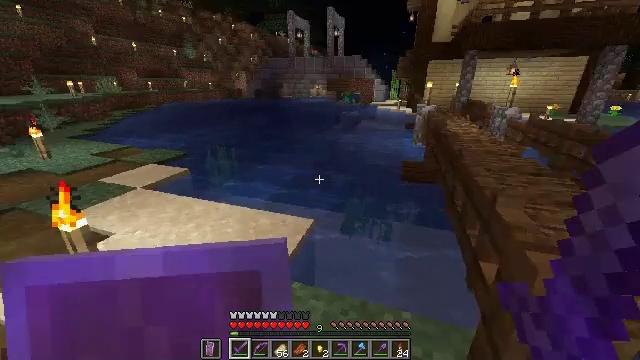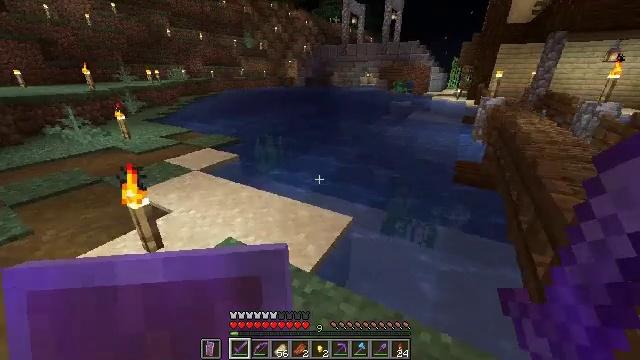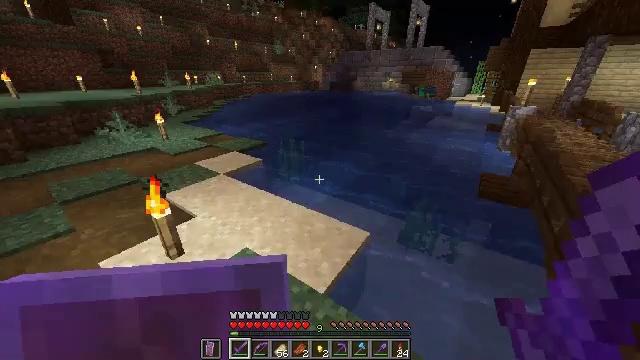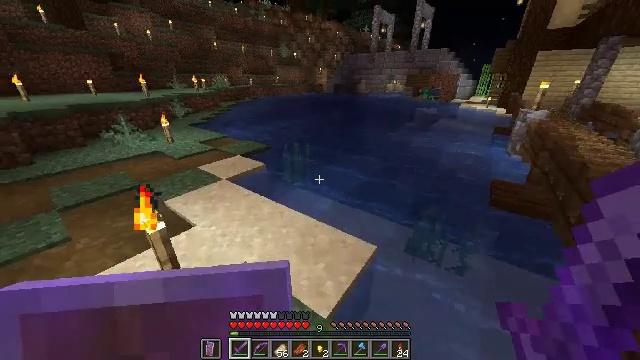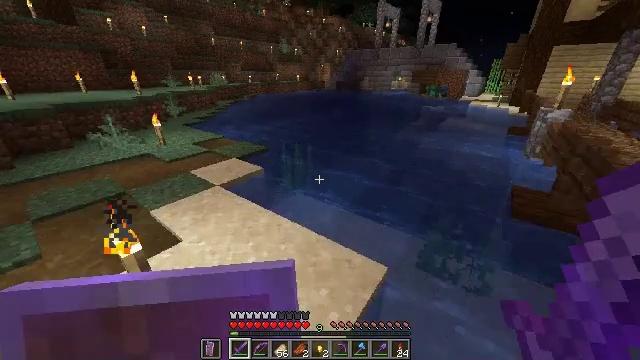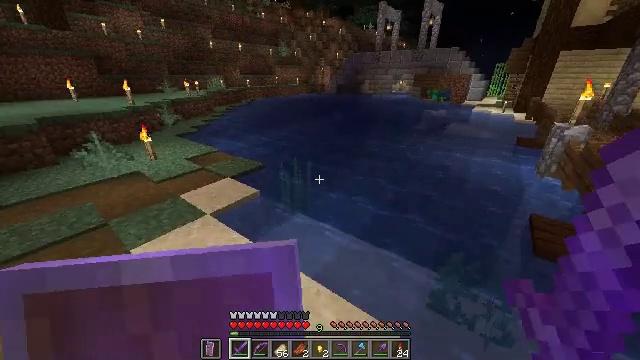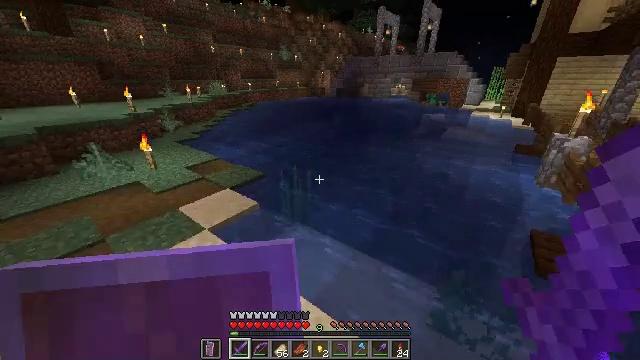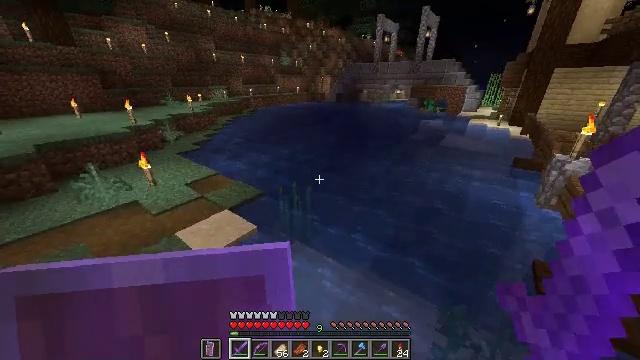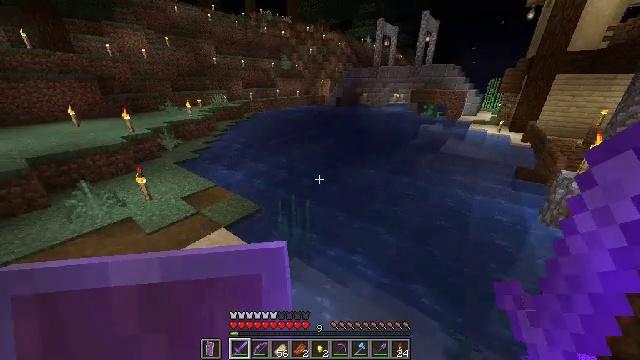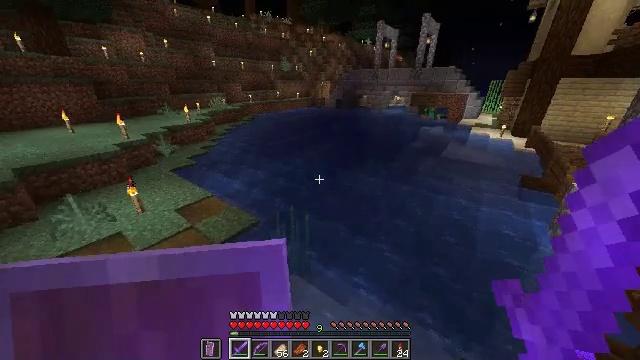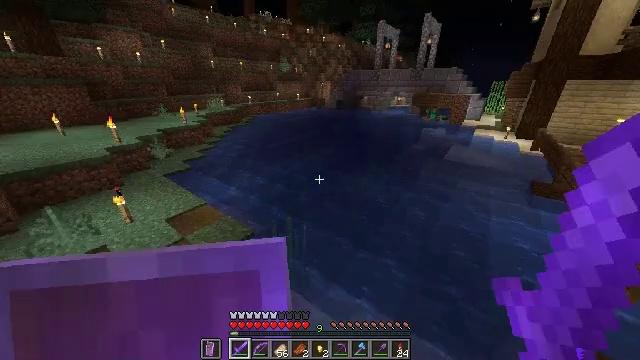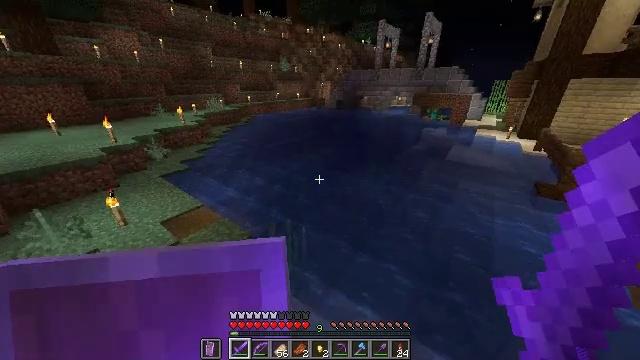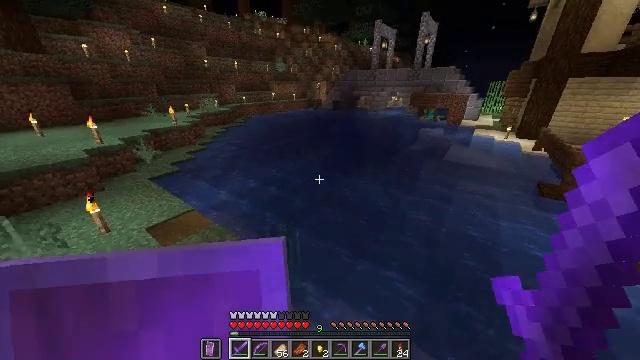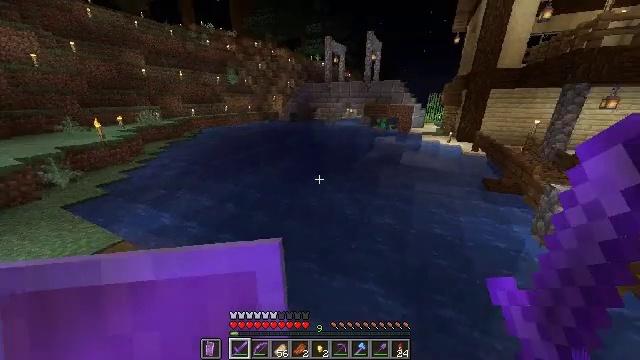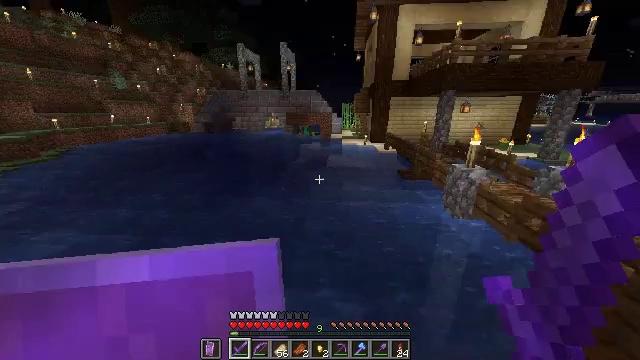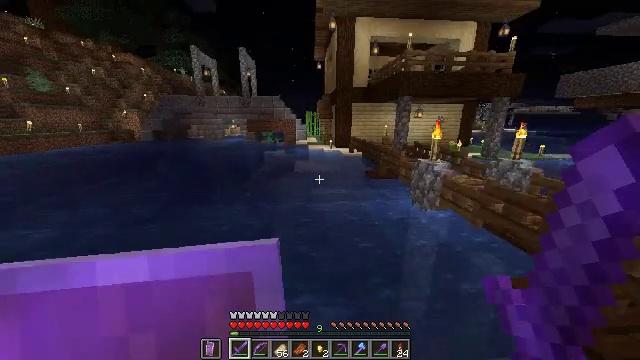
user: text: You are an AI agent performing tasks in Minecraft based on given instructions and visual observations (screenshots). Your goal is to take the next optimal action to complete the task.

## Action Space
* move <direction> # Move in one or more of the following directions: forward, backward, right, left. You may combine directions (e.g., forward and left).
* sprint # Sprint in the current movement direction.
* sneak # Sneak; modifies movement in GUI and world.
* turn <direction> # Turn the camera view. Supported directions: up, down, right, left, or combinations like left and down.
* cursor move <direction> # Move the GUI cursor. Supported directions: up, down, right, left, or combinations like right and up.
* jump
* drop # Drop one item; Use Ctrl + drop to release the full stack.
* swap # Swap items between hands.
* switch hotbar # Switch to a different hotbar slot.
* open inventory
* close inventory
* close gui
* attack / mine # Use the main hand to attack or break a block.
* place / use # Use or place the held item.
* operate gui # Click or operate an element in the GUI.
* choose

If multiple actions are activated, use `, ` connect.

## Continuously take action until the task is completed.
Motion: motion action
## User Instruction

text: Mine the spruce trapdoor by breaking it.
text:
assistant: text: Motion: move forward, sprint, turn left and down
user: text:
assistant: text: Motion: move forward, sprint, turn left
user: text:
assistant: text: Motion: move forward, sprint, turn left
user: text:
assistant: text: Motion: move forward, sprint
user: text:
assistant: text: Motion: move forward, sprint, jump
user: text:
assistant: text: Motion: move forward, sprint, jump
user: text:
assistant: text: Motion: move forward, sprint, jump
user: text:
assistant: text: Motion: move forward, sprint, jump
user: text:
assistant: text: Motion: move forward, sprint, jump
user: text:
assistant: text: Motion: move forward, sprint, jump
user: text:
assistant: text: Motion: move forward, sprint
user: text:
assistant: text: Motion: move forward, sprint
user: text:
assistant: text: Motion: move forward, sprint, turn right and up
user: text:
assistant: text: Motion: move forward, sprint, turn right and up
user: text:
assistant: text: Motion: move forward, sprint, turn right and up
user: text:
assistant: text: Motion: move forward, sprint
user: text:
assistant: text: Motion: move forward, sprint
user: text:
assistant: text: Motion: move forward, sprint
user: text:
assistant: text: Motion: move forward, sprint
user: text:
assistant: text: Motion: move forward, sprint
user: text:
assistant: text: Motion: move forward, sprint
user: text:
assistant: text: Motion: move forward, sprint
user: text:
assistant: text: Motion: move forward, sprint
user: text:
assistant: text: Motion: move forward, sprint
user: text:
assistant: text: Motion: move forward, sprint
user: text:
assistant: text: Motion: move forward, sprint
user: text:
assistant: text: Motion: move forward, sprint
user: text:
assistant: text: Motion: move forward, sprint
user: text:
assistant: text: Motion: move forward, sprint
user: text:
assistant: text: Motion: move forward, sprint